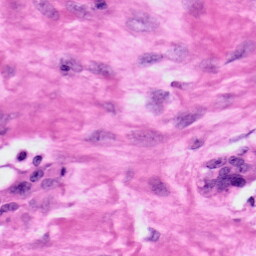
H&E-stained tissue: Ovarian